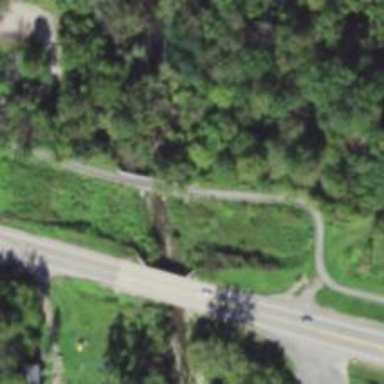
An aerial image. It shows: Asphalt path that serves as bridge.